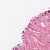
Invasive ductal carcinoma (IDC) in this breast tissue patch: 0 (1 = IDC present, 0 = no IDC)